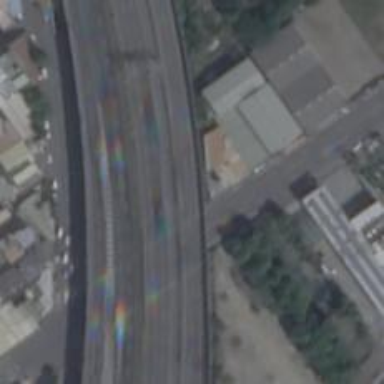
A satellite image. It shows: Bridge on motorway link.